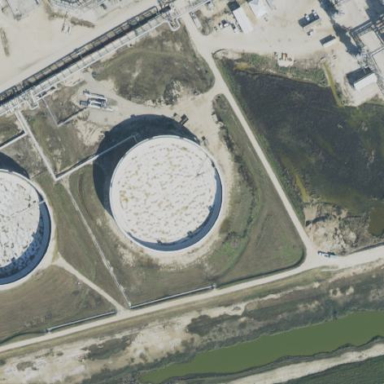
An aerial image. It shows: Storage tank which is man-made.